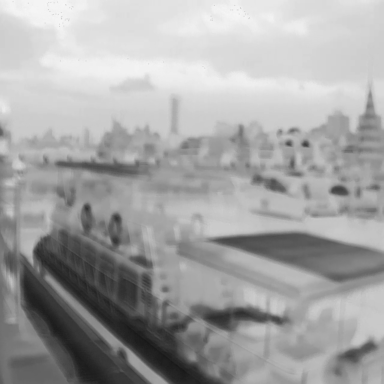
There is a container_ship in the infrared image.